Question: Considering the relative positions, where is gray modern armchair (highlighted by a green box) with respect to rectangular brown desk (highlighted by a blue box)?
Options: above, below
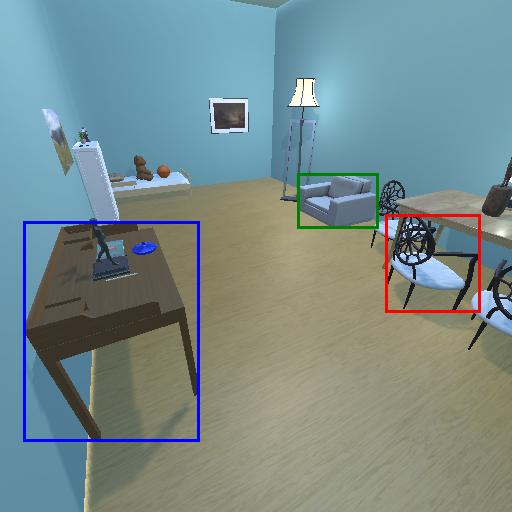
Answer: above